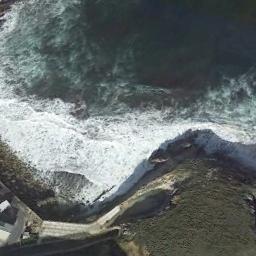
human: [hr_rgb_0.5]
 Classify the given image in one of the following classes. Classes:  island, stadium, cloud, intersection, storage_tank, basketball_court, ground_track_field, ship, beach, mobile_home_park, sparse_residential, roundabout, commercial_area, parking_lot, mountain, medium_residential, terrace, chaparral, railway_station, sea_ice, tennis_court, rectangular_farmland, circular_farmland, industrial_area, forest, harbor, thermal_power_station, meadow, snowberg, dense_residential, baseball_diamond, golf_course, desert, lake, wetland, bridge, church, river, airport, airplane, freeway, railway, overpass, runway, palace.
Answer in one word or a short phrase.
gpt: beach